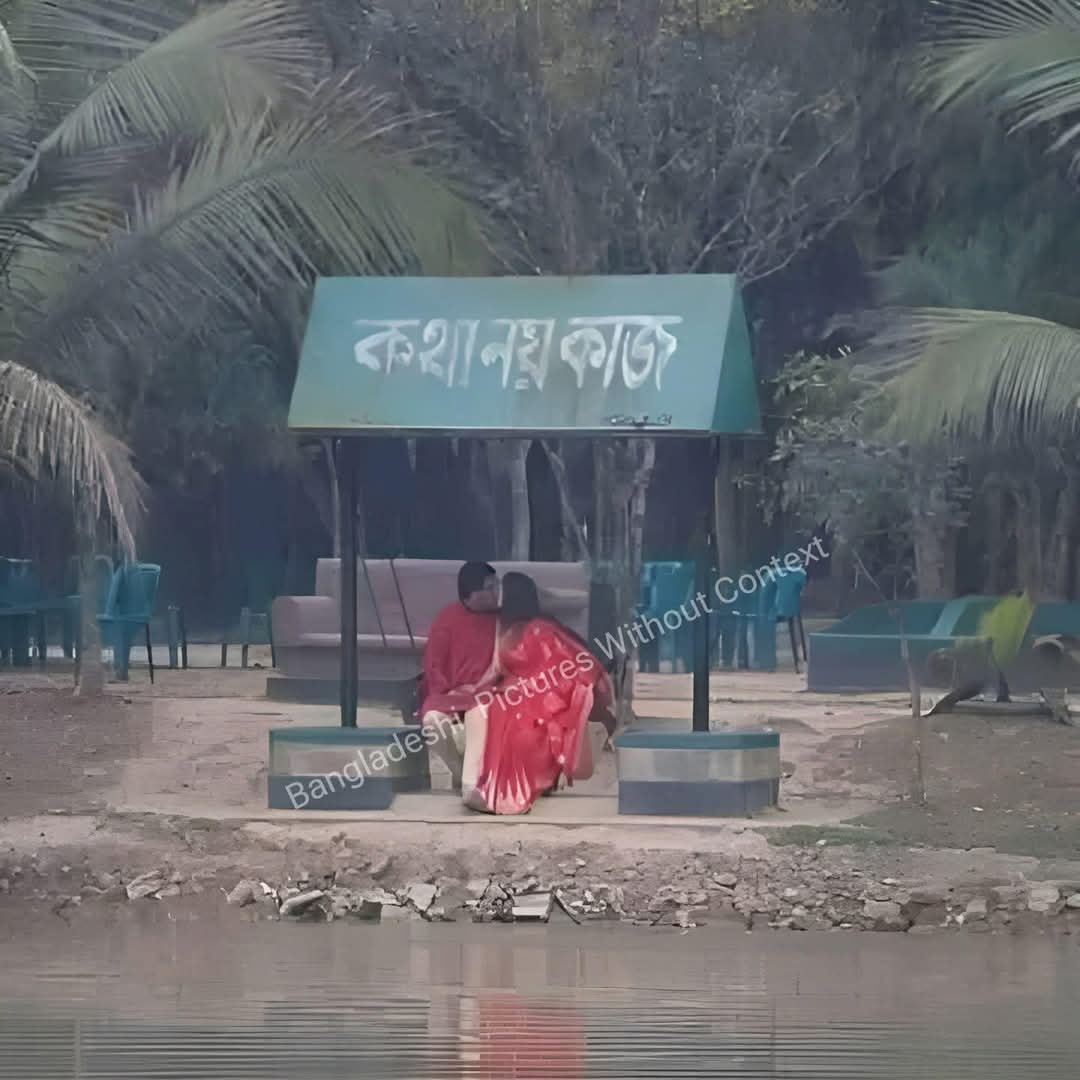
Text: কথা নয় কাজ
Label: Non Hate